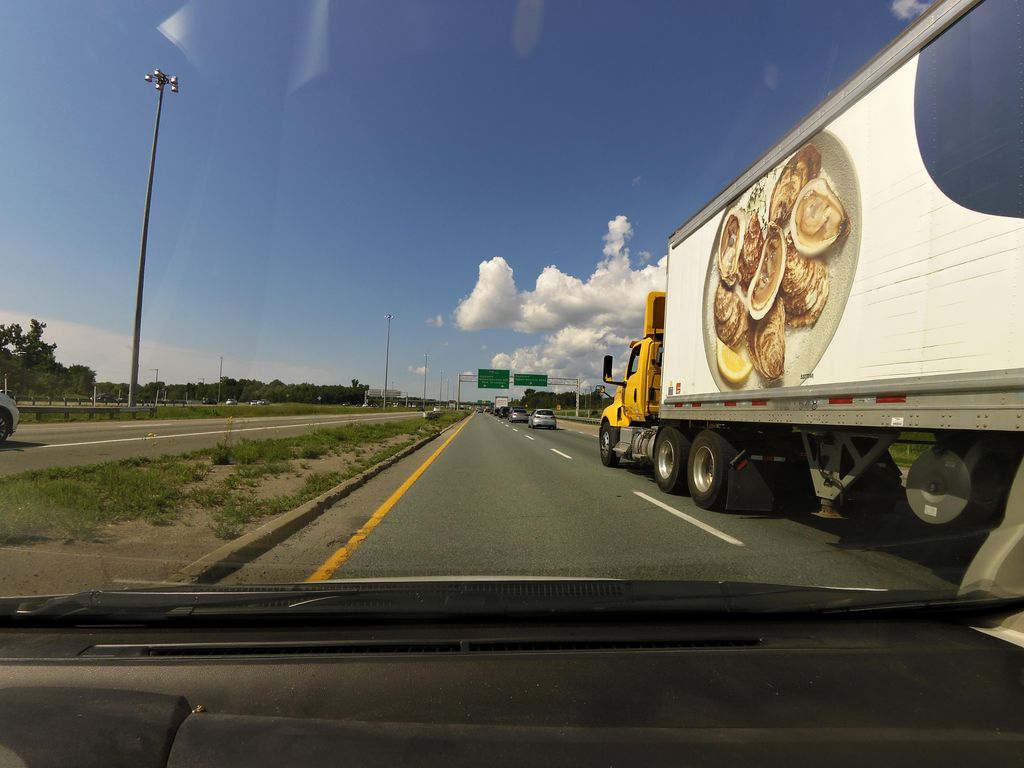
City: quebec_city